Question: What is the result of this measurement?
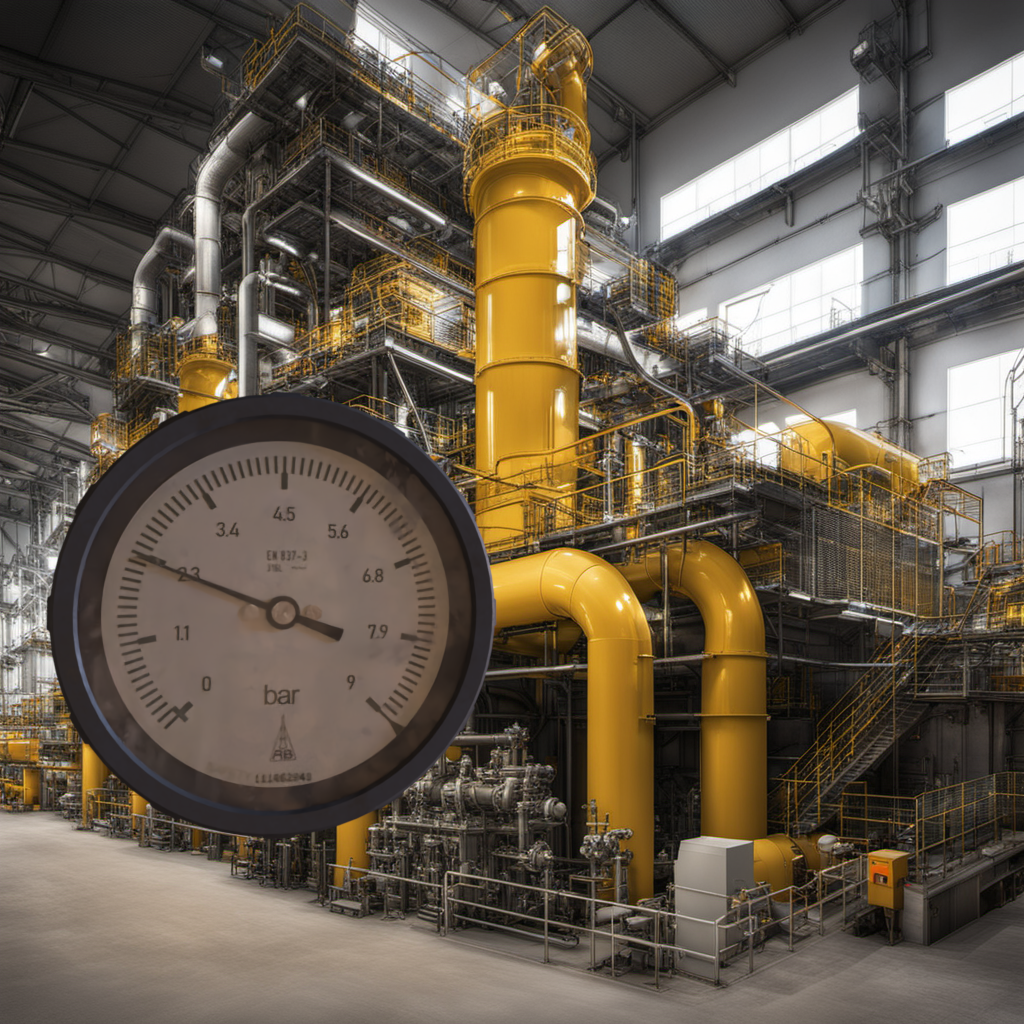
Answer: The result is 2.23
Question: What is the reading range of this measurement?
Answer: The range is from 0 to 9
Question: What is the minimum and maximum reading range of this measurement?
Answer: The minimum value is 0 and the maximum value is 9